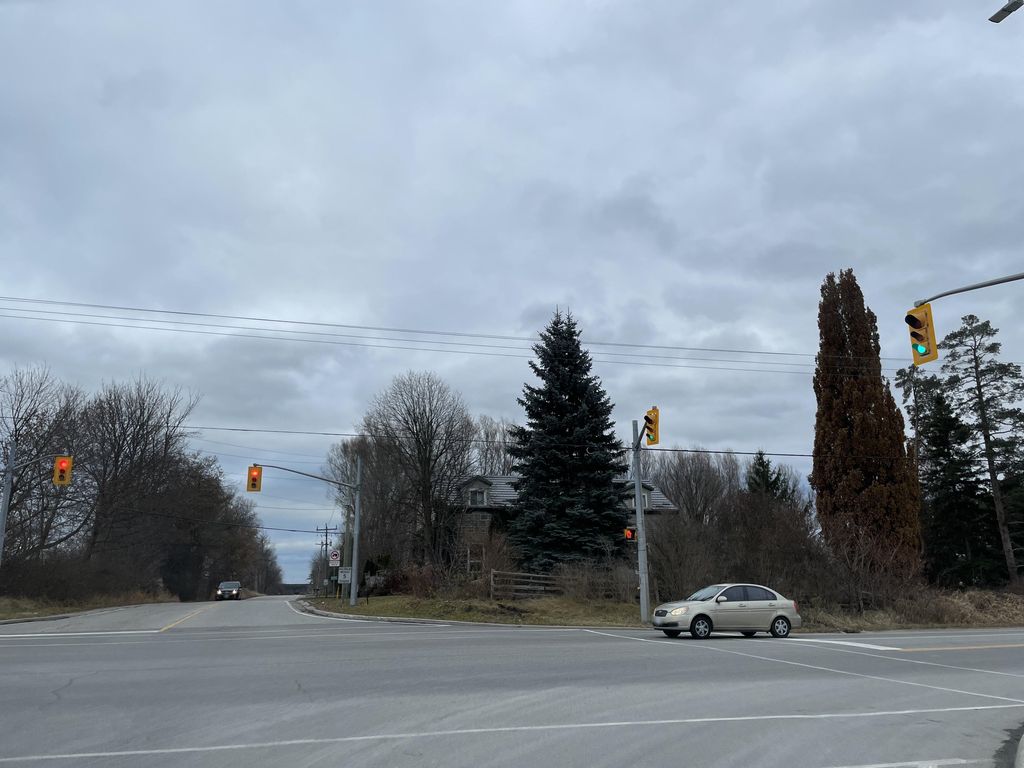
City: kitchener-waterloo